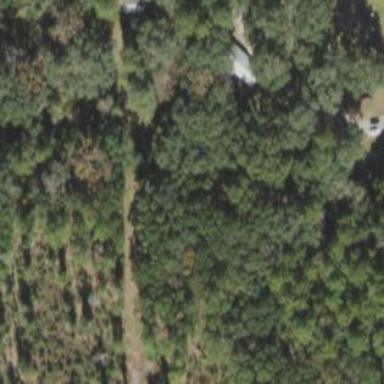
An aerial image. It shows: Mixed woodland area with various types of leaves.